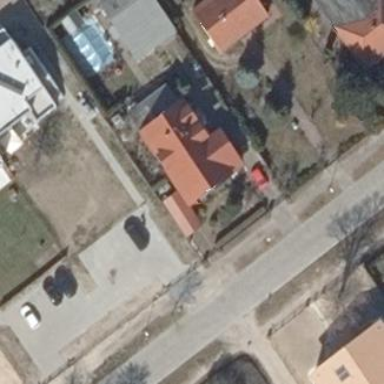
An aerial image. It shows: Detached building with gabled roof.